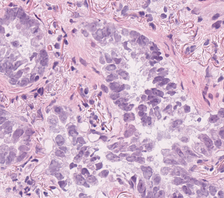
Tumor epithelial tissue: yes
Tumor-associated stroma tissue: yes
Normal tissue: no